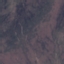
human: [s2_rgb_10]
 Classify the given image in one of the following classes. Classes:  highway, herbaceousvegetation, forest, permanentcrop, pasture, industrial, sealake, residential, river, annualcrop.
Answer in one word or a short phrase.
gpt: HerbaceousVegetation